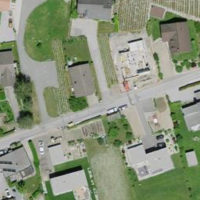
EUNIS habitat code: 54
Species observed at this site:
Levisticum officinale